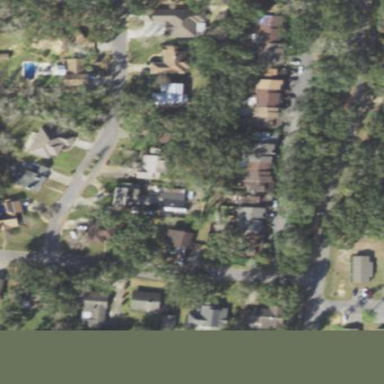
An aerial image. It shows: This residential area consists of single-family homes.